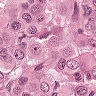
Metastatic tissue present: yes